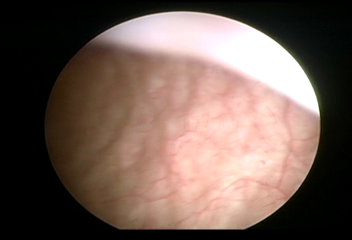
Modality: WLC
Class: Normal mucosa
Bladder cancer association: No